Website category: university
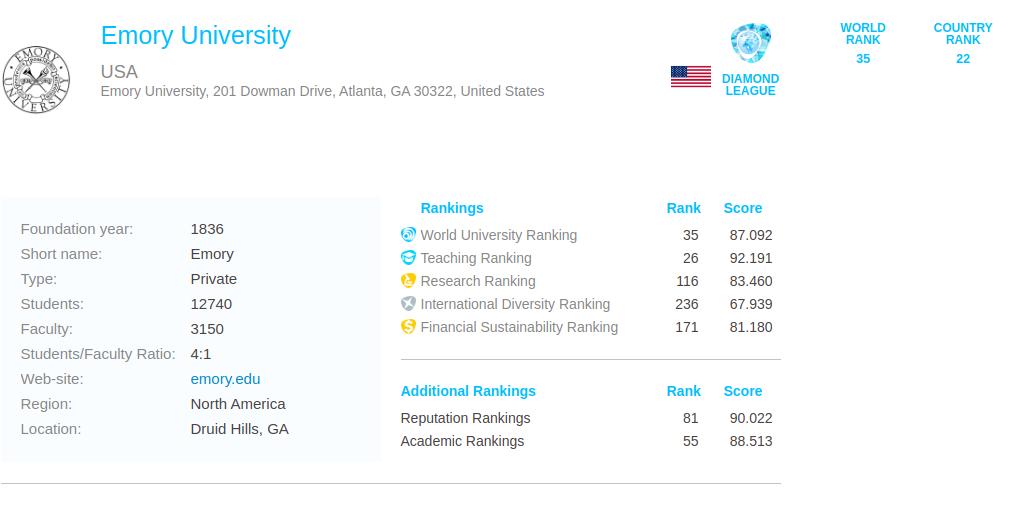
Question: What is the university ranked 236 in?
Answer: International Diversity Ranking

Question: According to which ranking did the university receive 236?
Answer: International Diversity Ranking

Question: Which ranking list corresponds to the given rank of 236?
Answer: International Diversity Ranking

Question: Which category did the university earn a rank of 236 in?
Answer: International Diversity Ranking

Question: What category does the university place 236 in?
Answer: International Diversity Ranking

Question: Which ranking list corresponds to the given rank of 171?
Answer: Financial Sustainability Ranking

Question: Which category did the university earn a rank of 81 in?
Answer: Reputation Rankings

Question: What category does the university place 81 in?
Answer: Reputation Rankings

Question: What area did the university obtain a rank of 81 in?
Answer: Reputation Rankings

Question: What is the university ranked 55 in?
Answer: Academic Rankings

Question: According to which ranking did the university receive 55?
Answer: Academic Rankings

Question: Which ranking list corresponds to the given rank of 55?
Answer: Academic Rankings

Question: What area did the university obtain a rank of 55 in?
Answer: Academic Rankings

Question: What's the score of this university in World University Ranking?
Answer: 87.092

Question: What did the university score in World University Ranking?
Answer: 87.092

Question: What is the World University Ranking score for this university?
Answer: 87.092

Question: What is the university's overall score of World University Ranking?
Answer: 87.092

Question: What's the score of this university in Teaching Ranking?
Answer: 92.191

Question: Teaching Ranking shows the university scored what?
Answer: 92.191

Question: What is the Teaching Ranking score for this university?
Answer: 92.191

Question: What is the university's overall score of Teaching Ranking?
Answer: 92.191

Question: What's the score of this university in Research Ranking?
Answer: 83.460

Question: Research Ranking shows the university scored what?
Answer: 83.460

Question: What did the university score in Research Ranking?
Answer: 83.460

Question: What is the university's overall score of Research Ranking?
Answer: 83.460

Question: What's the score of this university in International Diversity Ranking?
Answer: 67.939

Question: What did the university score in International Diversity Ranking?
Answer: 67.939

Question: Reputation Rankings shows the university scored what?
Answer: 90.022

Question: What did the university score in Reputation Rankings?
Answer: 90.022

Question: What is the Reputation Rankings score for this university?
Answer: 90.022

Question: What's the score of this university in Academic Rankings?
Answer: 88.513

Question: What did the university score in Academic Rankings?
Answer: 88.513

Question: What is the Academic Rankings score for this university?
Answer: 88.513

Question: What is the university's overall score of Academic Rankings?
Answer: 88.513

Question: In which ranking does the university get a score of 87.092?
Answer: World University Ranking

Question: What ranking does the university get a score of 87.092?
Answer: World University Ranking

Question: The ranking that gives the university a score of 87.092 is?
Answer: World University Ranking

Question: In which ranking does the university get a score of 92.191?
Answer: Teaching Ranking

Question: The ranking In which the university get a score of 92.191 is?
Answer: Teaching Ranking

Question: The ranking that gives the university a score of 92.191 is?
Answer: Teaching Ranking

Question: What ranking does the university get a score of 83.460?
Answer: Research Ranking

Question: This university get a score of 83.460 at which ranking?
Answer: Research Ranking

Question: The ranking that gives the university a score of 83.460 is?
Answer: Research Ranking

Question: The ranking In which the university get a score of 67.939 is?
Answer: International Diversity Ranking

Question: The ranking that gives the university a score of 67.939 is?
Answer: International Diversity Ranking

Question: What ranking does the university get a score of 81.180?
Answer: Financial Sustainability Ranking

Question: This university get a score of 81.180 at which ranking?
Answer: Financial Sustainability Ranking

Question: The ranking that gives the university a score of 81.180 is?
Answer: Financial Sustainability Ranking

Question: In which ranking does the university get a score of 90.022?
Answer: Reputation Rankings

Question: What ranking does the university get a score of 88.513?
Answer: Academic Rankings

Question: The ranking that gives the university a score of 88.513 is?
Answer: Academic Rankings